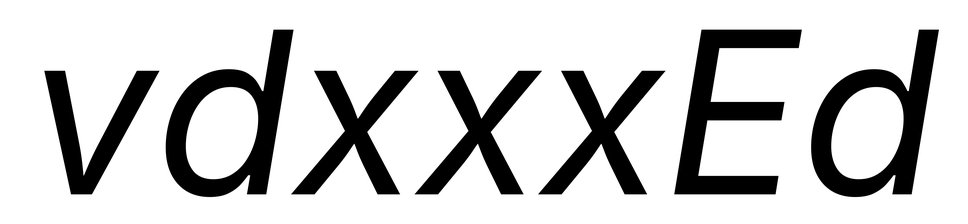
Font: Inter-Italic_Italic